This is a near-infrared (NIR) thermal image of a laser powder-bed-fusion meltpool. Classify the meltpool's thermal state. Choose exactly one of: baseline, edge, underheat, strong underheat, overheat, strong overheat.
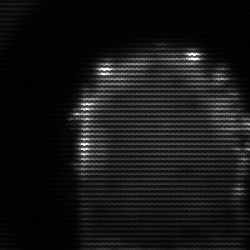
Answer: baseline